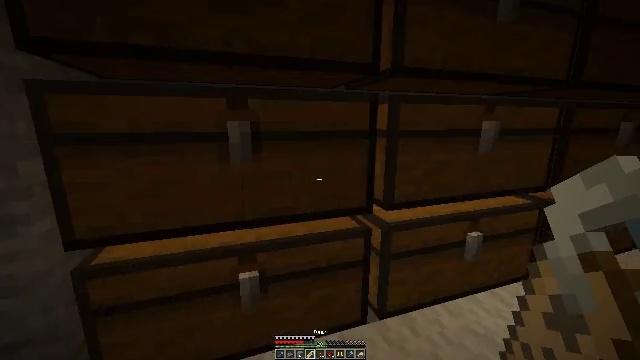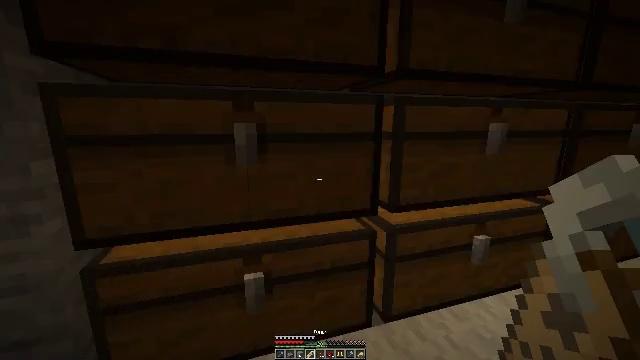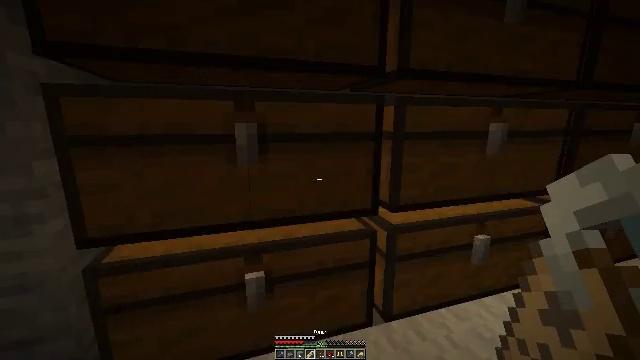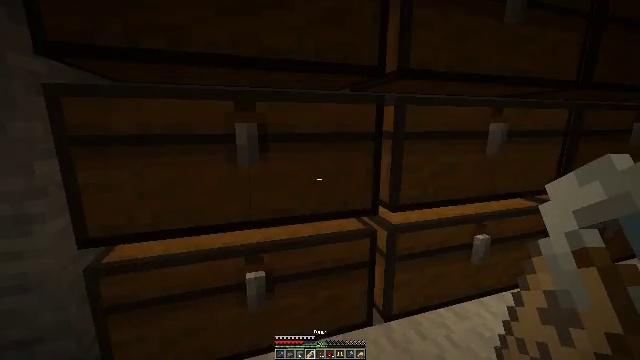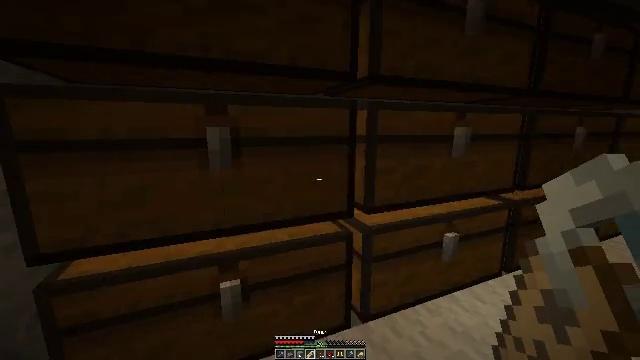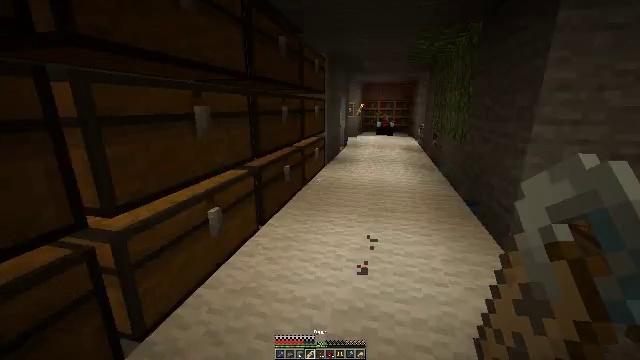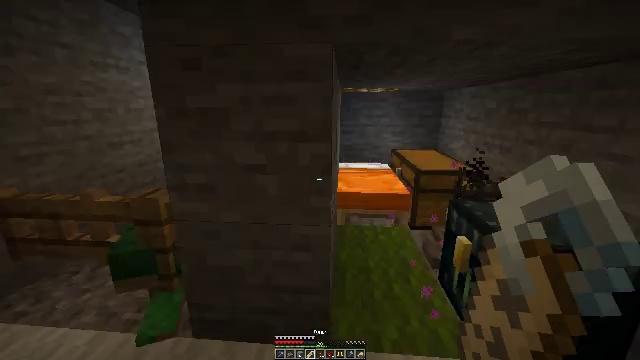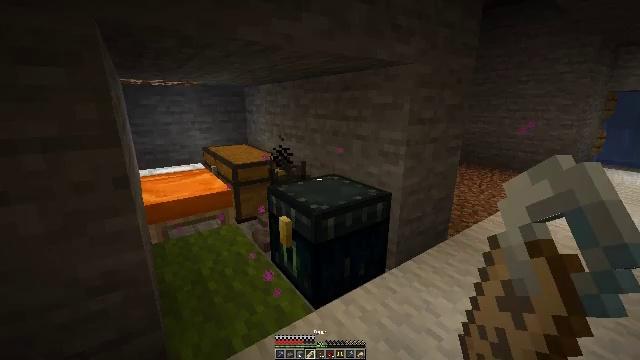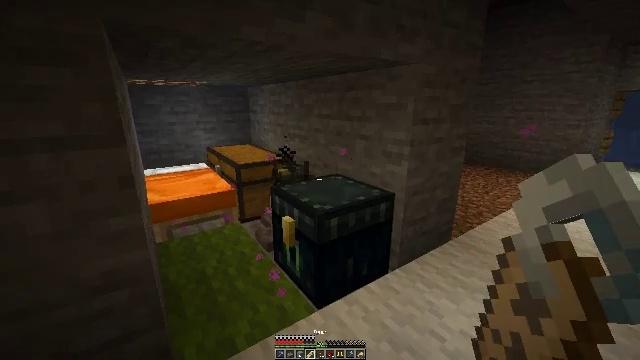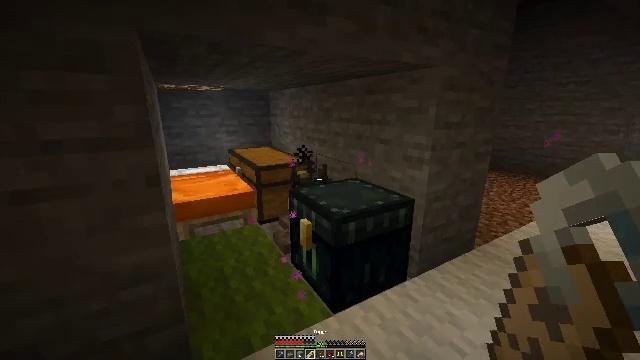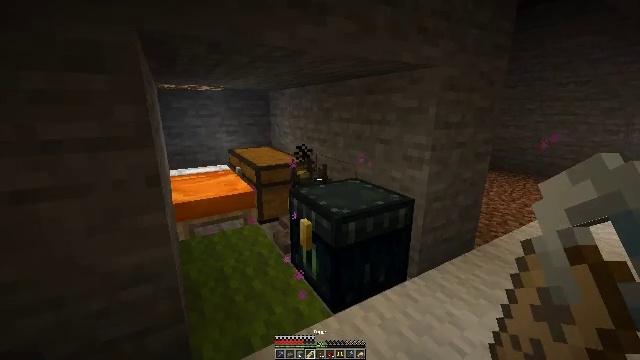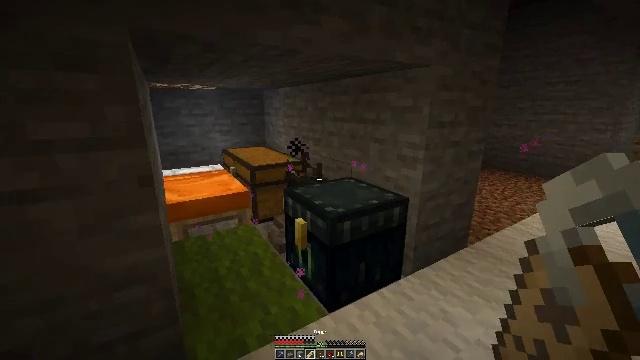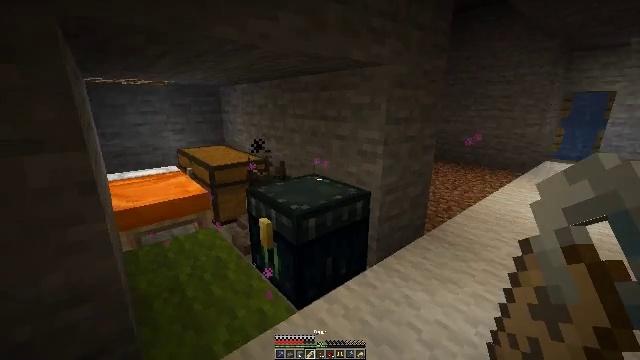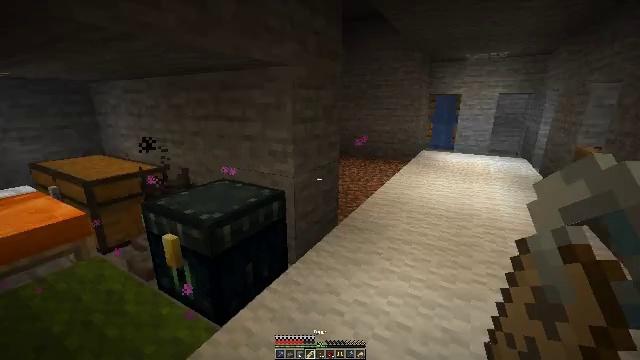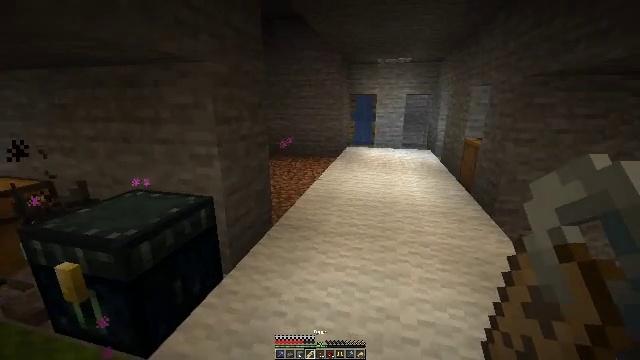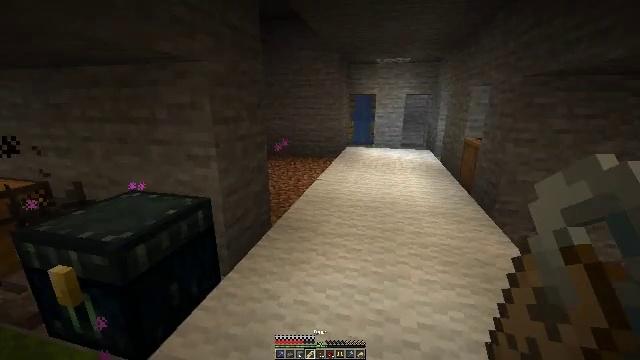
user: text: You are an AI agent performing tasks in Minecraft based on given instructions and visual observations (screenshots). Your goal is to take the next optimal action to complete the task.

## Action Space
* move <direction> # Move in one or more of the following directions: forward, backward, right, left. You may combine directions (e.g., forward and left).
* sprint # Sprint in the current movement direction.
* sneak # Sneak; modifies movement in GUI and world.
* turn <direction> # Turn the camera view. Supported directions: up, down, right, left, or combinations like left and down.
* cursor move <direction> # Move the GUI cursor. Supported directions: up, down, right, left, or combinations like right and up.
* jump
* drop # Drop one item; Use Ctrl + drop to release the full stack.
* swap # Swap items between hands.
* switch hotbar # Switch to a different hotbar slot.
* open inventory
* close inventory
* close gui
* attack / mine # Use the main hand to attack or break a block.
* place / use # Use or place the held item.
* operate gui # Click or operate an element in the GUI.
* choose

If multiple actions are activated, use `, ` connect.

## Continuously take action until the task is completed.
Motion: motion action
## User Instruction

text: Mine the brown mushroom from the ground.
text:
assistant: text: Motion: turn left
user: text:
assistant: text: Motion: no_op
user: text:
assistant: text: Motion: no_op
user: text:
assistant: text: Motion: turn right
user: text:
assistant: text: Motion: turn right and down
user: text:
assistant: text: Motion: turn right
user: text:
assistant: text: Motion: turn right
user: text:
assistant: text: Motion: no_op
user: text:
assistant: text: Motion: turn left
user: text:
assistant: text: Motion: no_op
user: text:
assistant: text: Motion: turn right
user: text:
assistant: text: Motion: turn right
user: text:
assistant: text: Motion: turn right
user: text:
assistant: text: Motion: turn right
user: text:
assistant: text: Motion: move forward
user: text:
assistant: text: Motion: move forward
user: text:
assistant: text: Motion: move forward
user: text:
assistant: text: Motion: move forward
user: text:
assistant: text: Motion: turn left and down
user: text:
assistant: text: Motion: turn left and down
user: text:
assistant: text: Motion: turn left
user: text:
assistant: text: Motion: turn left and down
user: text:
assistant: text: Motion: turn left
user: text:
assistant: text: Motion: no_op
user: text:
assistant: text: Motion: no_op
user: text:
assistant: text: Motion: no_op
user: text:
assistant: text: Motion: no_op
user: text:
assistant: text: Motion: no_op
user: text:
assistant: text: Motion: no_op
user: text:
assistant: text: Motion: move forward and move left